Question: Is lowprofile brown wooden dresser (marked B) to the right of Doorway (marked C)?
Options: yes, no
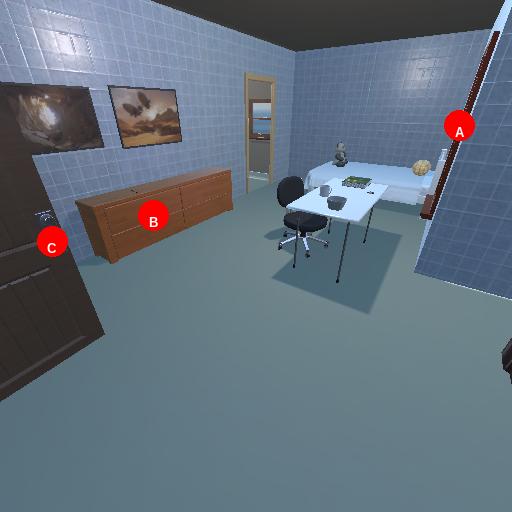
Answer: yes